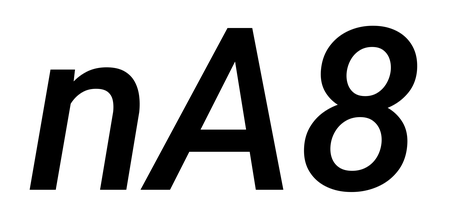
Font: Roboto-Italic_Medium_Italic